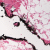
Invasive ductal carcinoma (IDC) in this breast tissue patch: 0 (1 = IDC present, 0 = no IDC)